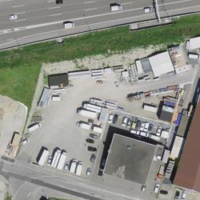
EUNIS habitat code: 57
Species observed at this site:
Filipendula ulmaria